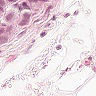
Metastatic tissue present: yes